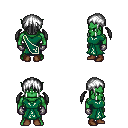
a pixel art fantasy rpg character, male body template, orc, green skin, sash dress, white pants, white twin-tailed hairstyle, metal gloves, brown shoes, four views (front, back, left, right), 2x2 character sprite sheet, small pixel art, hard edges, no anti-aliasing